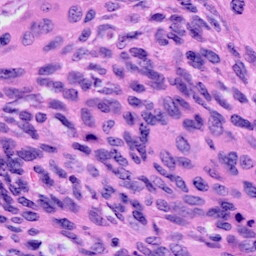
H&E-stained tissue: Cervix